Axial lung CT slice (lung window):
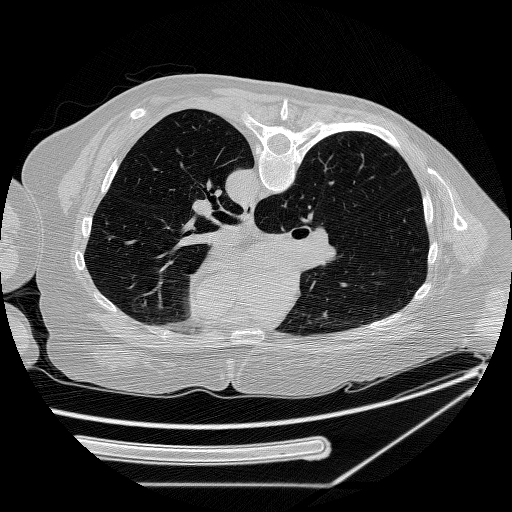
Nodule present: no